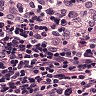
Metastatic tissue present: no